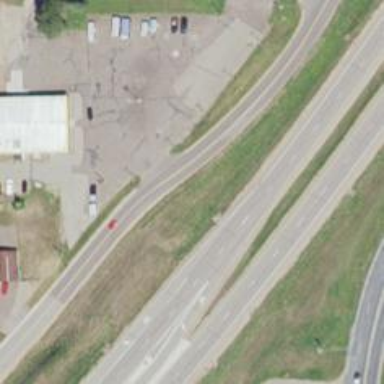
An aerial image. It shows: Trunk highway with expressway features.